Current action and preconditions to check: path_clear

Your task: For each precondition in the list above, predict whether it will hold at this action.

Consider the current scene as observed from the mobile robot's camera, and analyze the predicted future states of all dynamic agents (e.g., people, animals, vehicles, or any moving entities) within the NEXT SECOND.

IMPORTANT: Only answer "very likely" if you are absolutely certain—based on strong, clear evidence—that a dynamic agent will violate the precondition in the predicted future state. Do NOT answer "very likely" for unlikely, ambiguous, or low-probability risks.

Ask yourself for each precondition: Is there a high probability, with clear and convincing evidence, that the predicted future states of any dynamic agent will interfere with the predicted future state of the currently executing action within the NEXT SECOND, causing that precondition to fail?

Assess the risk level based on these predictions. Use "likely" or "very likely" if motions create a clear risk of interference.

Use "neutral" or "improbable" if agents are nearby but their predicted paths are clearly diverging or non-conflicting.

Failure Risk Categories: "very improbable", "improbable", "neutral", "likely", "very likely"

Answer Format: Output ONLY the probability_of_failure value from these categories: "very improbable", "improbable", "neutral", "likely", "very likely"

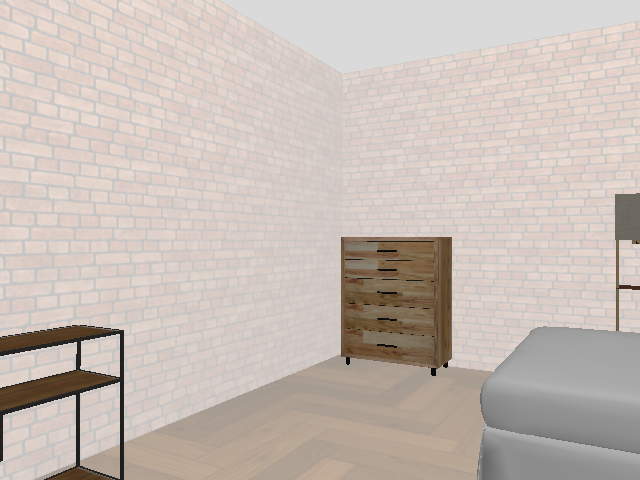

Answer: very improbable